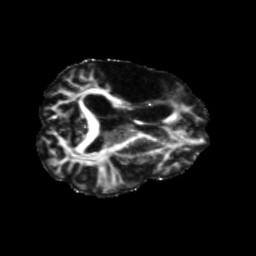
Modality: FA
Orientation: axial
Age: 61
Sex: female
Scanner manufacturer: siemens
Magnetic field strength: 3 T
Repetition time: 5.25 s
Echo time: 0.08 s